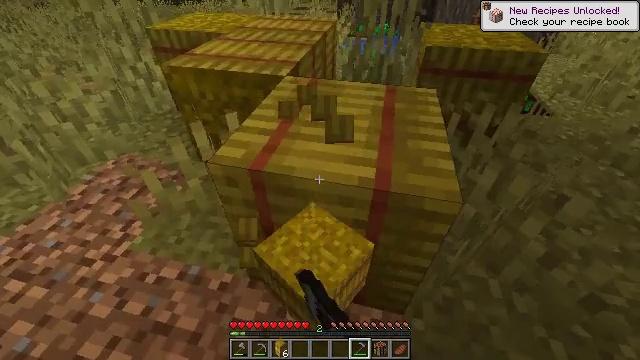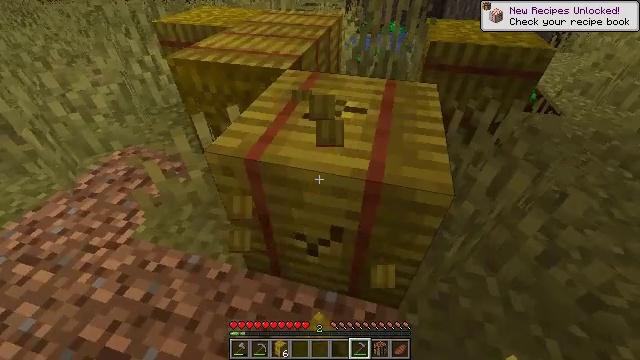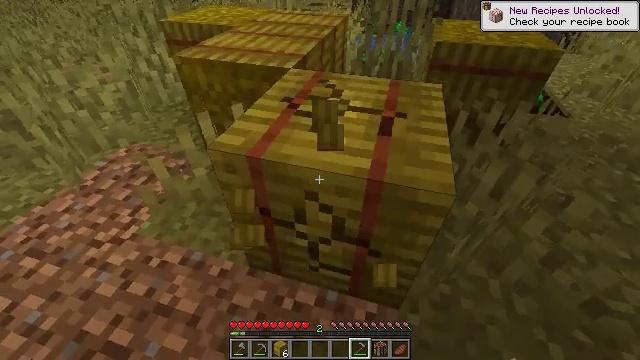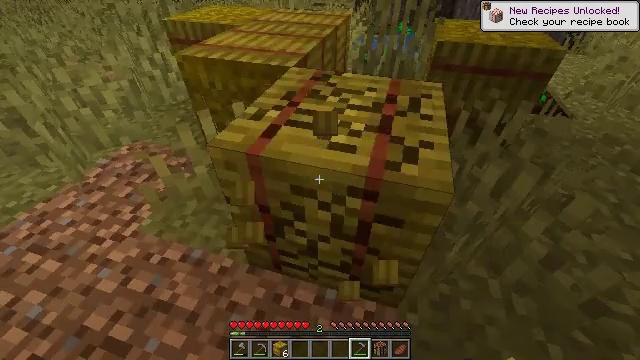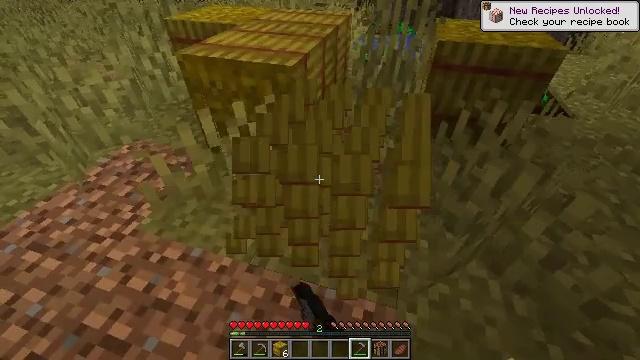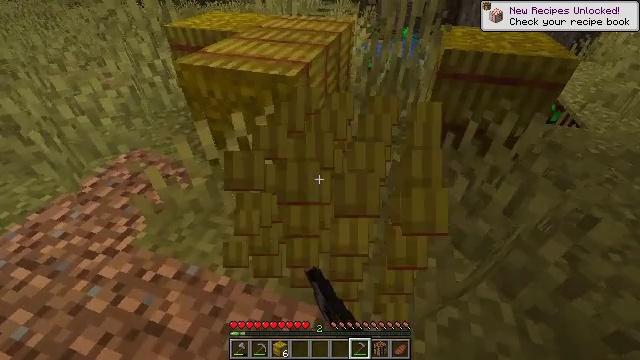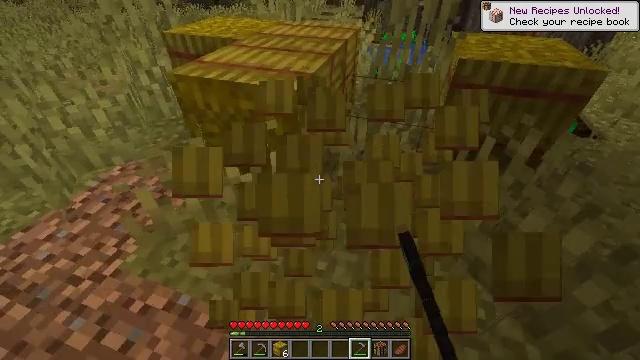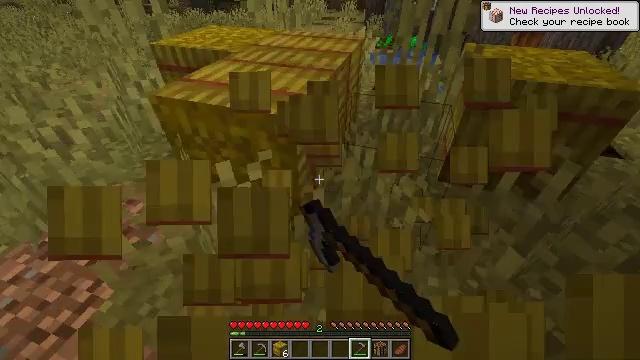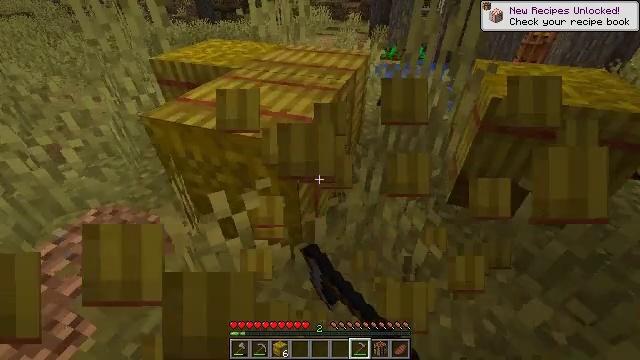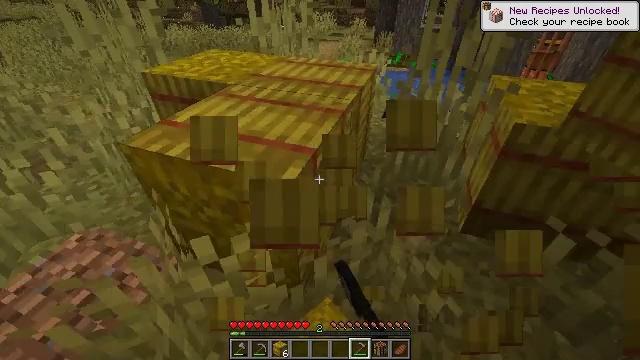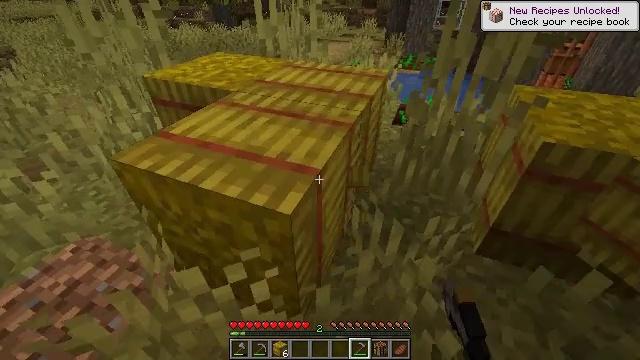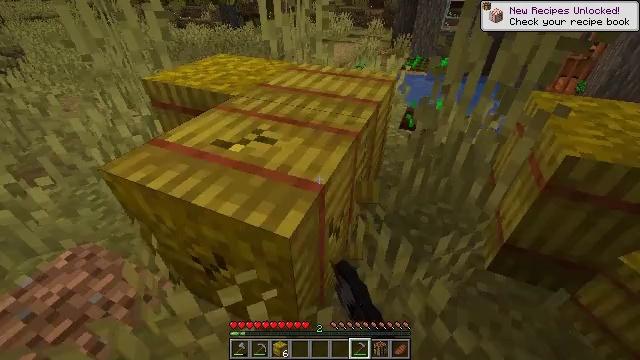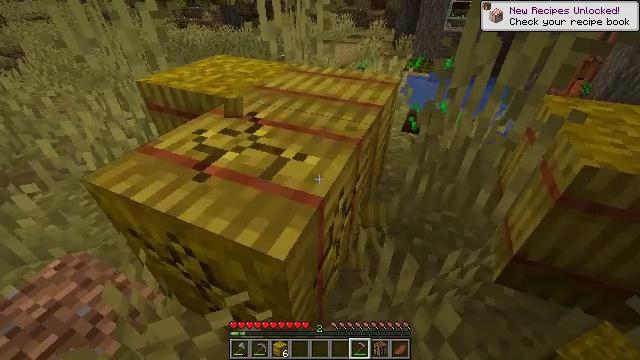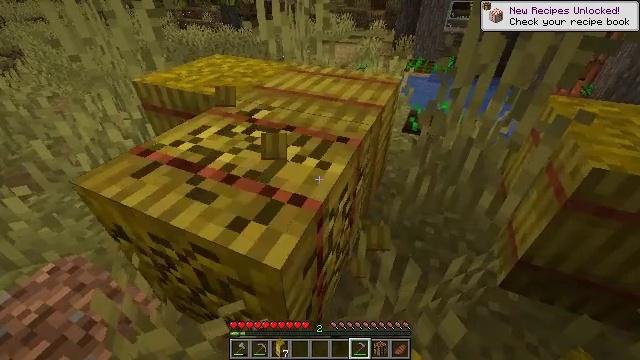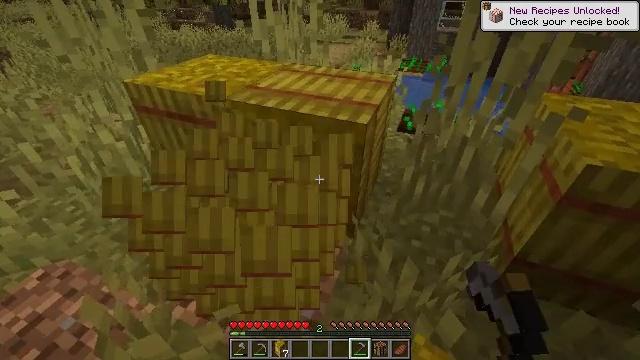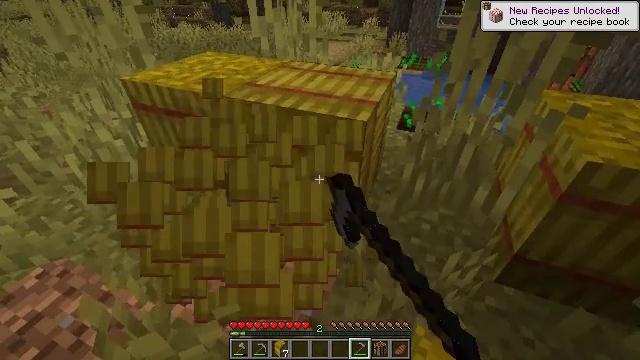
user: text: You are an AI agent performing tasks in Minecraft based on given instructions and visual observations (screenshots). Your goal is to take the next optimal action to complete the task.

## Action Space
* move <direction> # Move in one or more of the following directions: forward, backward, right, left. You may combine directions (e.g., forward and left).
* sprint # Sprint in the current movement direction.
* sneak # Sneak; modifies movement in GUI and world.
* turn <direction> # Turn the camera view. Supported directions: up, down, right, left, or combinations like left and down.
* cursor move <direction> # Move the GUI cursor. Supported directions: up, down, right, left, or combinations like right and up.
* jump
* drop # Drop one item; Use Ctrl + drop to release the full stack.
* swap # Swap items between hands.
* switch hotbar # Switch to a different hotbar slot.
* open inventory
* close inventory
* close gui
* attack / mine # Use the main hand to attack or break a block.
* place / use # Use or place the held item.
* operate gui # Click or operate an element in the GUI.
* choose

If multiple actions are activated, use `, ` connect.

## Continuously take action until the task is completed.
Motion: motion action
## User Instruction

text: Attack the hay block to get hay.
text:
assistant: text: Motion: turn left, attack / mine
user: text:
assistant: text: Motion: turn left, attack / mine
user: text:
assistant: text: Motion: attack / mine
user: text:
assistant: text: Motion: move forward, attack / mine
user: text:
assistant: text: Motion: move forward, attack / mine
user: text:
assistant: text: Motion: move forward, attack / mine
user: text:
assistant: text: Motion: move forward, attack / mine
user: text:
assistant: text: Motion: move forward, turn up, attack / mine
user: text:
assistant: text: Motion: move forward, attack / mine
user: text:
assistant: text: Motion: move forward, turn left, attack / mine
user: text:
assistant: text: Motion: turn left, attack / mine
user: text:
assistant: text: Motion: attack / mine
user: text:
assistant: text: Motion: attack / mine
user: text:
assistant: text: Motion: turn right, attack / mine
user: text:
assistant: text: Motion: attack / mine
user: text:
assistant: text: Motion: turn down, attack / mine
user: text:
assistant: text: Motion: move forward, turn left, attack / mine
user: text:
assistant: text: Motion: move forward, attack / mine
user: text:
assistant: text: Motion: move forward, attack / mine
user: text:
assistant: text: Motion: move forward, attack / mine
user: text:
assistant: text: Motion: attack / mine
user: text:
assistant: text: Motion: turn left, attack / mine
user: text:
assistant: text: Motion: turn left, attack / mine
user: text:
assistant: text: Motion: turn left, attack / mine
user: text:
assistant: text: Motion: turn left, attack / mine
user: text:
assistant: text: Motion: turn left, attack / mine
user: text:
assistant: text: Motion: move forward, turn left, attack / mine
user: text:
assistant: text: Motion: move forward, turn left, attack / mine
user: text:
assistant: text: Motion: move forward, turn left, attack / mine
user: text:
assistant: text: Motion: move forward, turn left and down, attack / mine